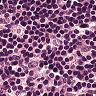
Metastatic tissue present: no